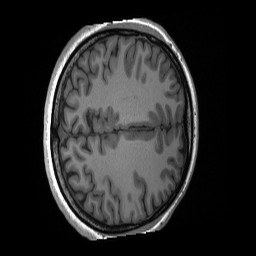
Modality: T1w
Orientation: axial
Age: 26
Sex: female
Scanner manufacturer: siemens
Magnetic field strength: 3 T
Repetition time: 2.4 s
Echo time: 0.00224 s